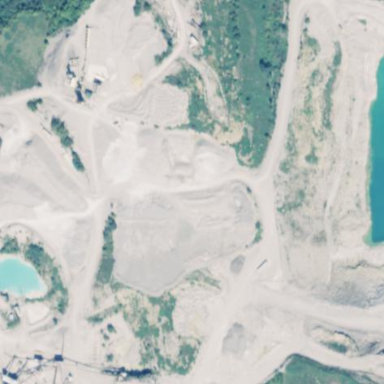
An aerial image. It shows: Quarry area.